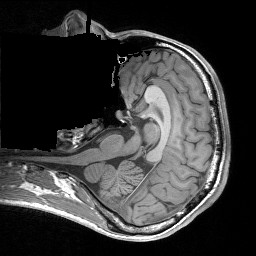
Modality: T1w
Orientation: axial